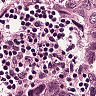
Metastatic tissue present: yes